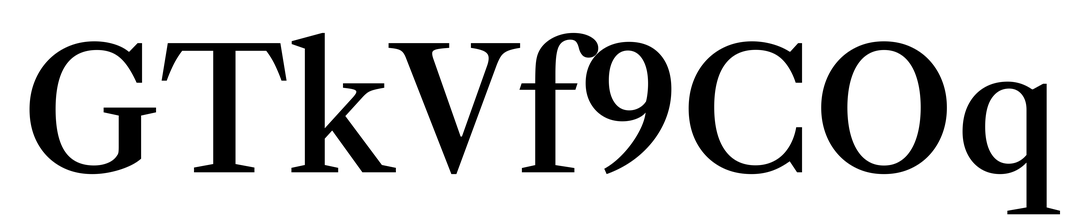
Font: LibreCaslonText_Medium